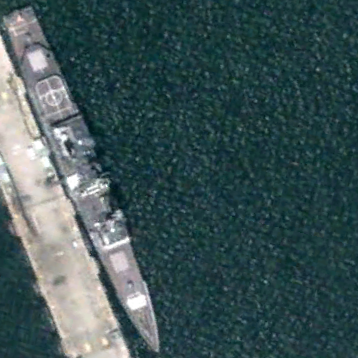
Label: cruiser